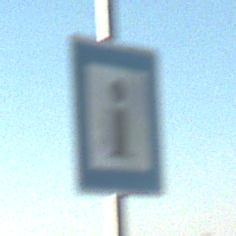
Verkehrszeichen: Informationsstelle
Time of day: SunriseSunset
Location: Outdoor (Nature)
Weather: Clear
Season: NotSpecified
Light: Natural